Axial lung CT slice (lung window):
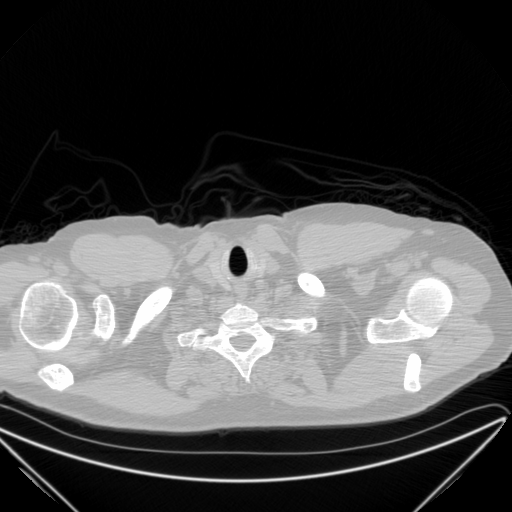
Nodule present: no